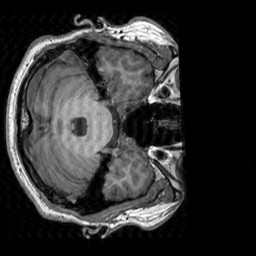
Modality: T1w
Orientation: axial
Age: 25
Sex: male
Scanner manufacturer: siemens
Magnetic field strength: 3 T
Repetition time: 2.3 s
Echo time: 0.00303 s